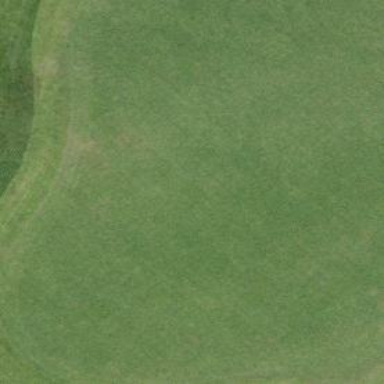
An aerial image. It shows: View of golf hole.